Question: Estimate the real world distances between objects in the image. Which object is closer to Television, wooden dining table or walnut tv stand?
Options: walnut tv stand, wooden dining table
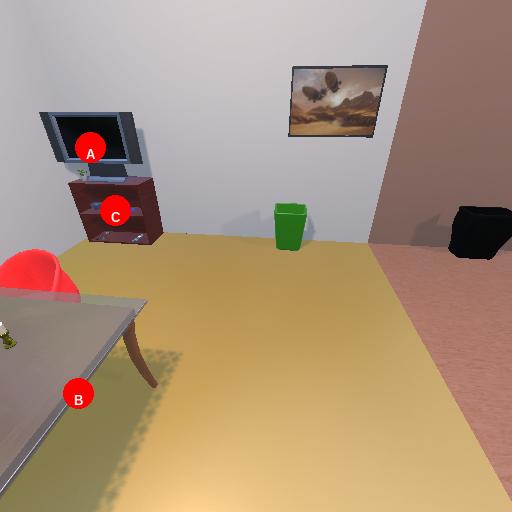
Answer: walnut tv stand